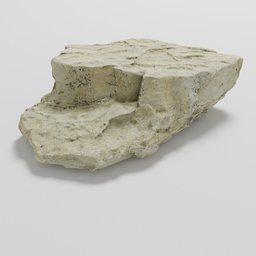
Label: nature